Question: Is there a way to filter rows based on your current row's value using DAX (I'm using power pivot) ?
In other words, If I had a table "progress" with 'ID' that is incremented in each row, and a 'Percentage' columns and another table containing
I want to create a column called old percentage = percentage of (progress[ID] -1)
Is this possible in excel ?
I couldn't find any straightforward command in this, and excuse me if there were, I am still new to power pivot.
My way of doing it is perhaps to create a new column old ID = progress[ID] -1 then create a new table in power pivot which is a duplicate of the current table but then I link it with Old ID instead of the current ID.
Then in the end I do a old percentage column = RELATED([percentage]);
Is this a valid approach towards the problem ? And can this be further optimized ?
Thank you.
EDIT: I've added an image to help display what I need

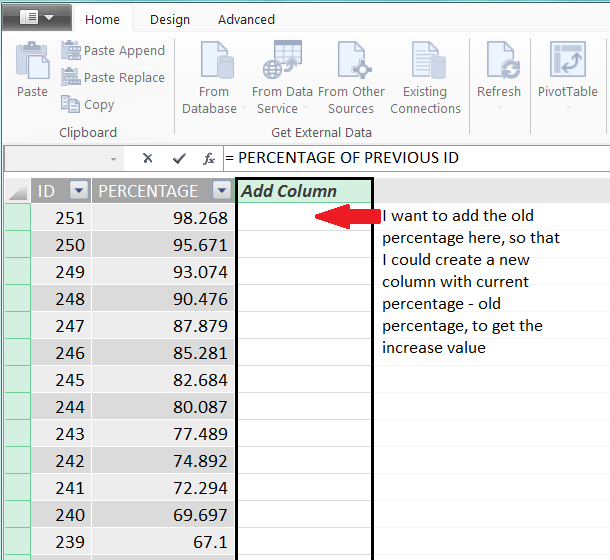
Answer: ,
the solution could be much simpler if you use combination of <URL>.
Simply add a new calculated column with this formula:
'''
=SUMX (
FILTER ( Progress, EARLIER ( [ID] ) = [ID] + 1 ),
Progress[PERCENTAGE]
)
'''
EARLIER returns the current row, so if you compare it with the previous one, it can then return the correct value. This approach might not be very intuitive, but it's much more efficient and could save you lot of time.
The output should then look like this:

Try playing around to achieve the desired result, but I believe this is the simplest and most efficient approach (as far as processing time goes).
Hope this helps.
: Read this <URL> in DAX queries. It might be helpful.